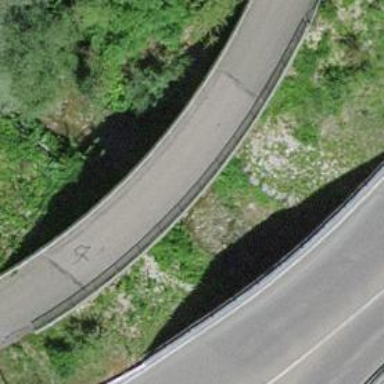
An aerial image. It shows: Cycleway bridge with asphalt surface.